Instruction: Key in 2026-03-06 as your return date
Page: home
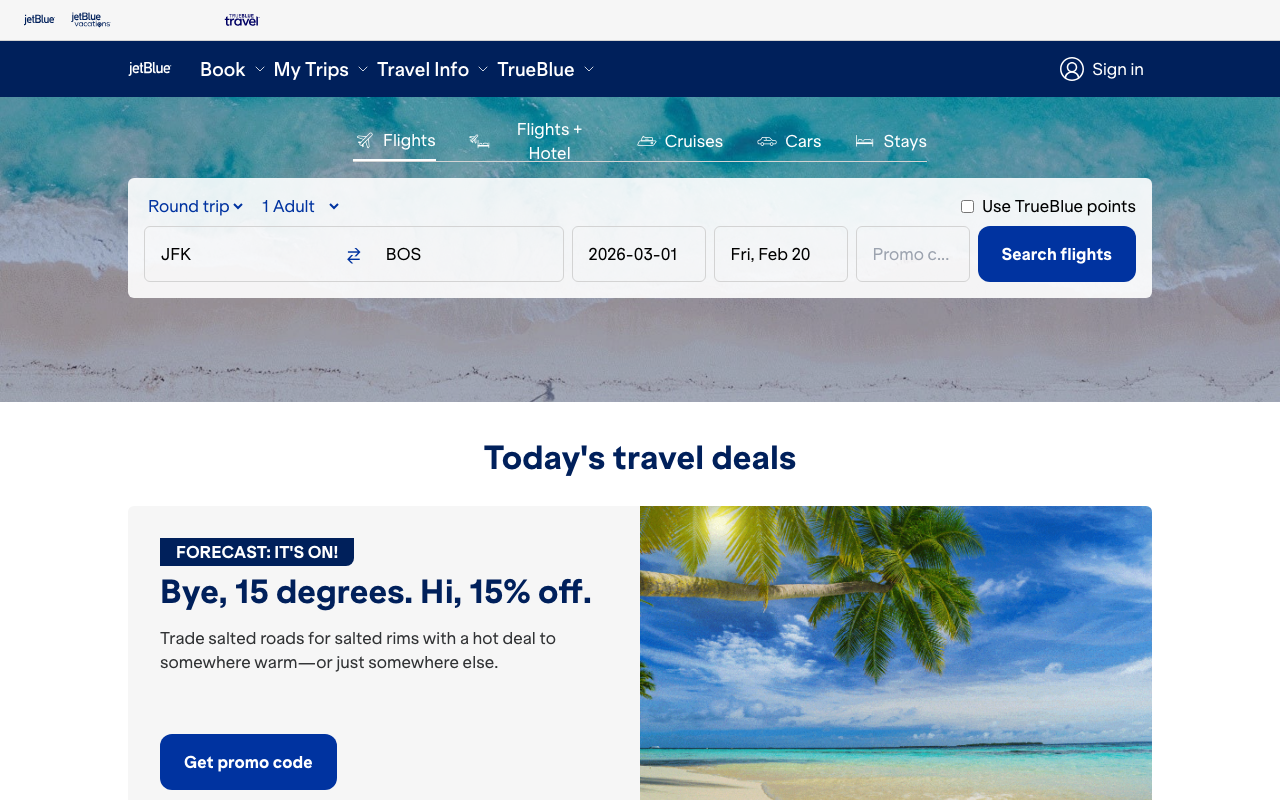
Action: type